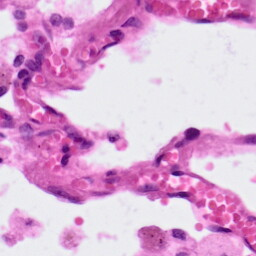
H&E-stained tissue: Lung